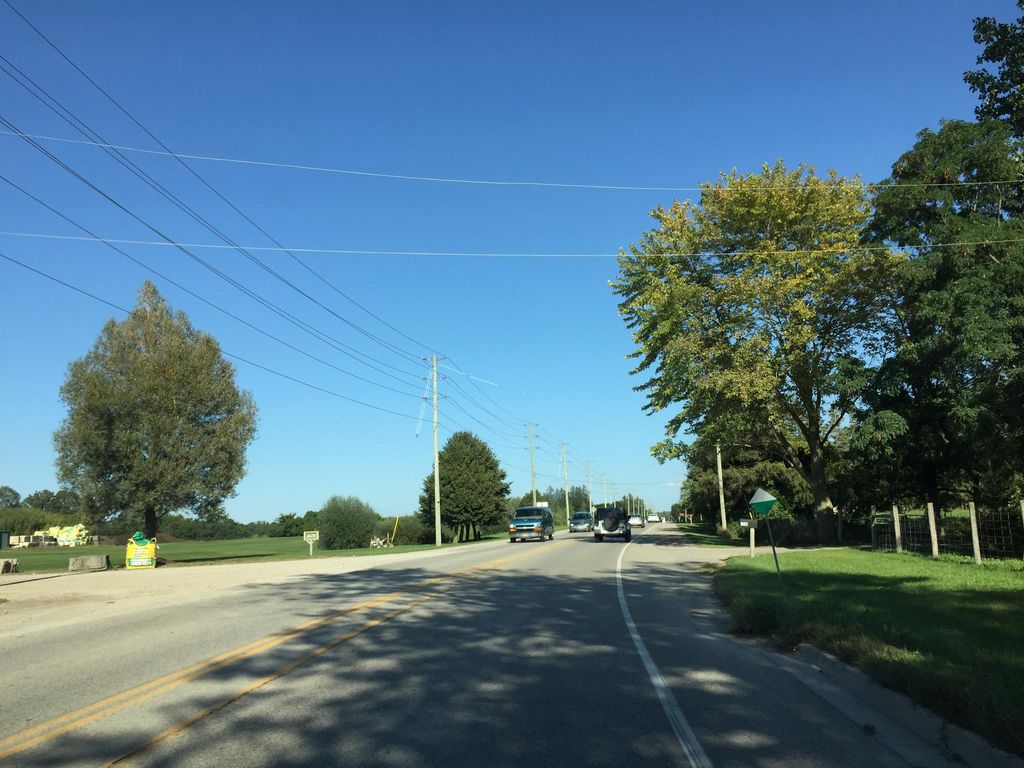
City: kitchener-waterloo